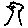
Label: tree